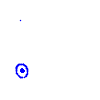
Particle: pion